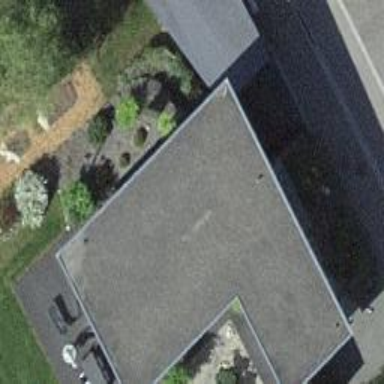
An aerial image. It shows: Residential building.